Interaction volume radius: 5 \u00c5
Interaction volume height: 45 \u00c5
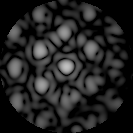
Disorder parameter: 0.4679